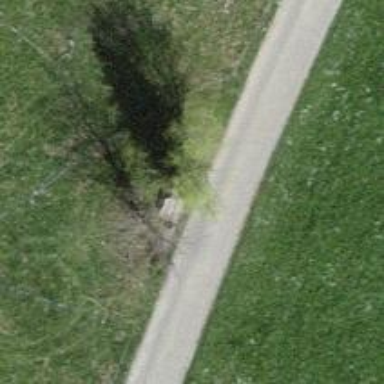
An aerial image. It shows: Bench.